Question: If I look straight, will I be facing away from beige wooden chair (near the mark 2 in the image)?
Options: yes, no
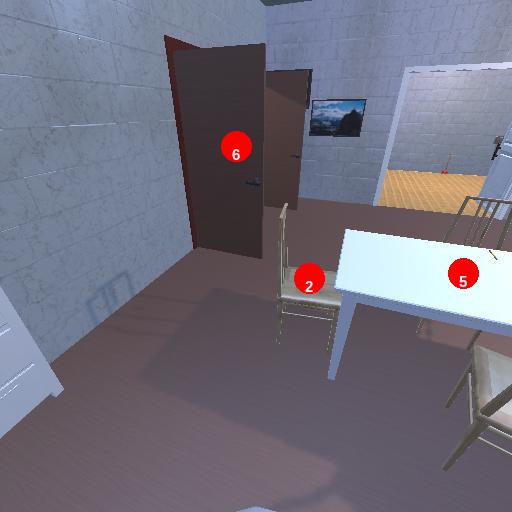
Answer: yes